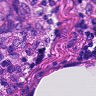
Metastatic tissue present: yes